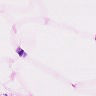
Metastatic tissue present: no